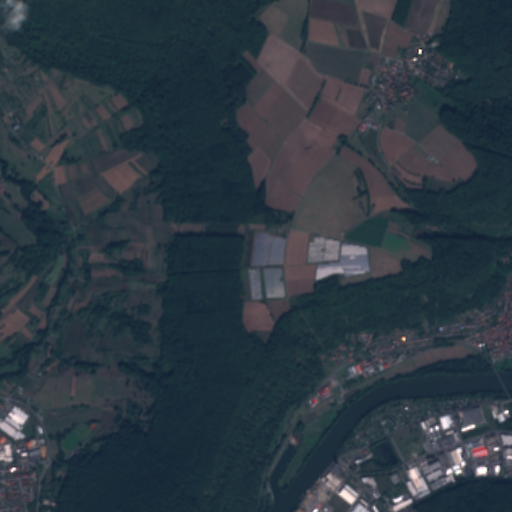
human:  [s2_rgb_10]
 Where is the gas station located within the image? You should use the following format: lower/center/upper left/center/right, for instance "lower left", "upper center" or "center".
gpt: The gas station is located in the lower center of the image.
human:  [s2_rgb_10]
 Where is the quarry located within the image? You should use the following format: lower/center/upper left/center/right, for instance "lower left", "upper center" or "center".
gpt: The quarry is located in the center of the image.
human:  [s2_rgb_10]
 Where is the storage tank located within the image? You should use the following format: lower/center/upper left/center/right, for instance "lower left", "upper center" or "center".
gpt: The storage tank is located in the lower right of the image.
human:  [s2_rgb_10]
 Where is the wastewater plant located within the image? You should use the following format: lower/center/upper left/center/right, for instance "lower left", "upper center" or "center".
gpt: The wastewater plant is located in the lower right of the image.
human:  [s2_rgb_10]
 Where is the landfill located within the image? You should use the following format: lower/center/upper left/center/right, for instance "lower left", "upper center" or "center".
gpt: There is no landfill in the image.